Question: I have been playing around with some images in CSS and have been attempting to use 'border: none;' in the styling to get rid of the white boxes surrounding my images as shown here:
Have you guys ever encountered this? Slash am I forgetting a style to manipulate.. I've used firebug to go over the CSS and there is no direct white border put around the images.
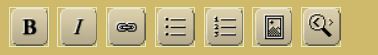
Answer: Try this
'''
img{border:0;}
'''
if you want inside just particular class scope
'''
.yourClass img{border:0;}
'''
This will also work 'img{border:none, outline: none;}'